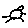
Label: sun